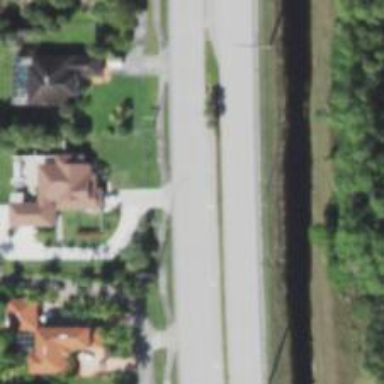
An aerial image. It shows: Primary highway.